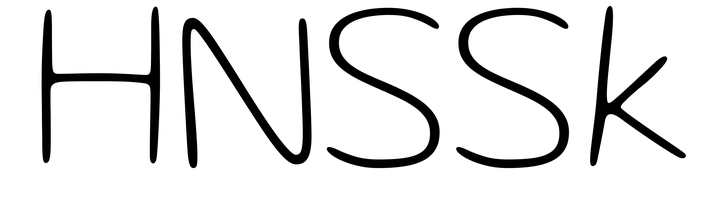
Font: Gluten_Thin